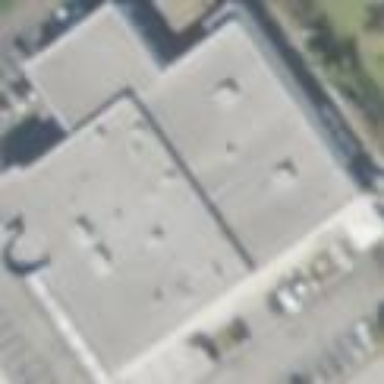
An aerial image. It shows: Car shop building.